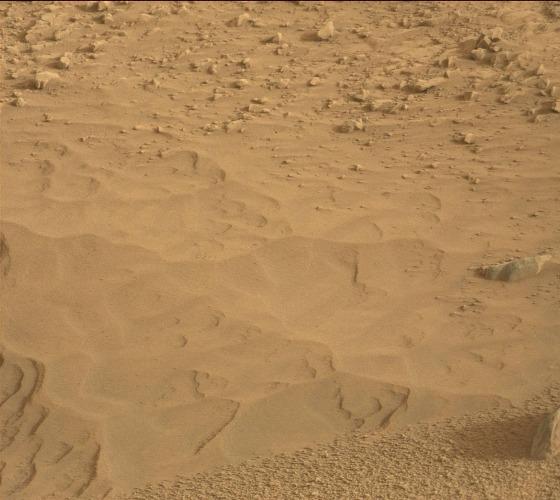
Terrain classes present: Gravel / Sand / Soil, Rock, Shadow